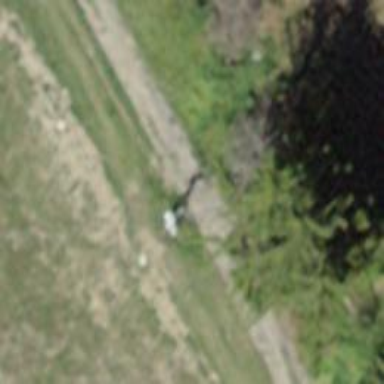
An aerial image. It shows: Pylon for aerialway.